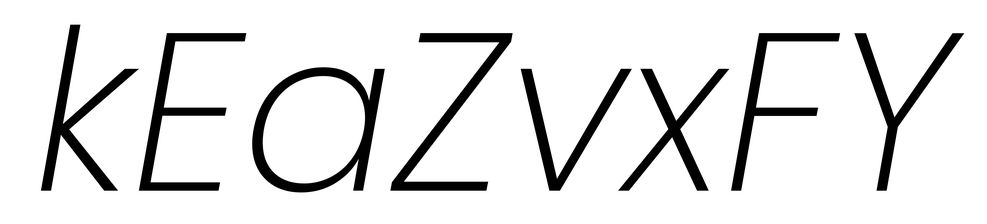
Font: Poppins-ExtraLightItalic